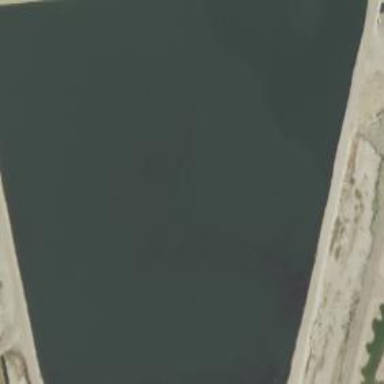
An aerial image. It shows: Reservoir of water.